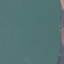
Land use / land cover: SeaLake